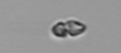
Label: Dinophyceae